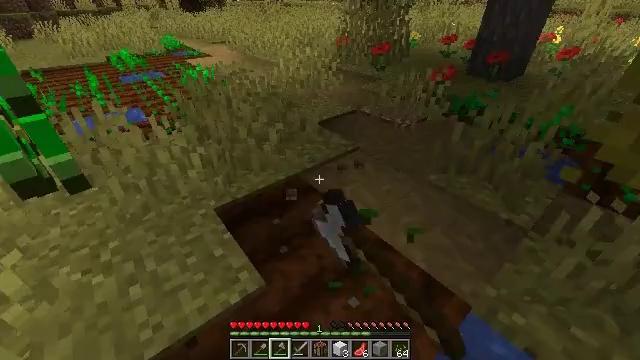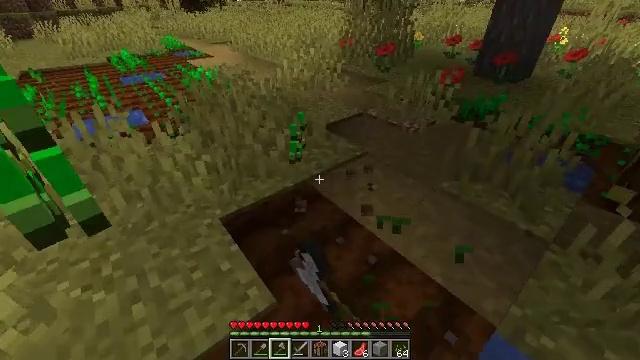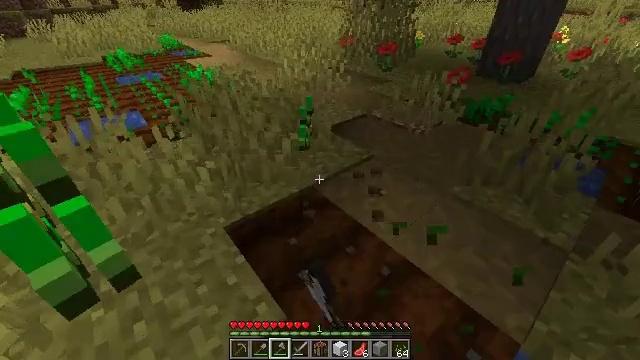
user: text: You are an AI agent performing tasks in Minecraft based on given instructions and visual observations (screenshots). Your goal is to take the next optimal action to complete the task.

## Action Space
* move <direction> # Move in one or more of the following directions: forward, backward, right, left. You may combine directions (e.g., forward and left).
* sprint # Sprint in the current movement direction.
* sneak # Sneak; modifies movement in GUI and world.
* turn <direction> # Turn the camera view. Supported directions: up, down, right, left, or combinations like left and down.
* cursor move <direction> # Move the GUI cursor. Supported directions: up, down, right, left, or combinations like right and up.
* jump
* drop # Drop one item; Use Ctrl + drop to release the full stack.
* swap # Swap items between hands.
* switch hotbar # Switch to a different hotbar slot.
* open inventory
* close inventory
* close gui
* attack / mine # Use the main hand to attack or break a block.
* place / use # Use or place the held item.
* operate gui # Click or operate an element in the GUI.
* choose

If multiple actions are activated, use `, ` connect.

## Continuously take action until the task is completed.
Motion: motion action
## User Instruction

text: Collect the melon stem for seeds.
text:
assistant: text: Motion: move forward and move left, attack / mine
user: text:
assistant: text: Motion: move forward and move left, attack / mine
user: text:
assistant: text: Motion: attack / mine